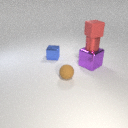
small red rubber cube above large purple metal cube